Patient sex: M
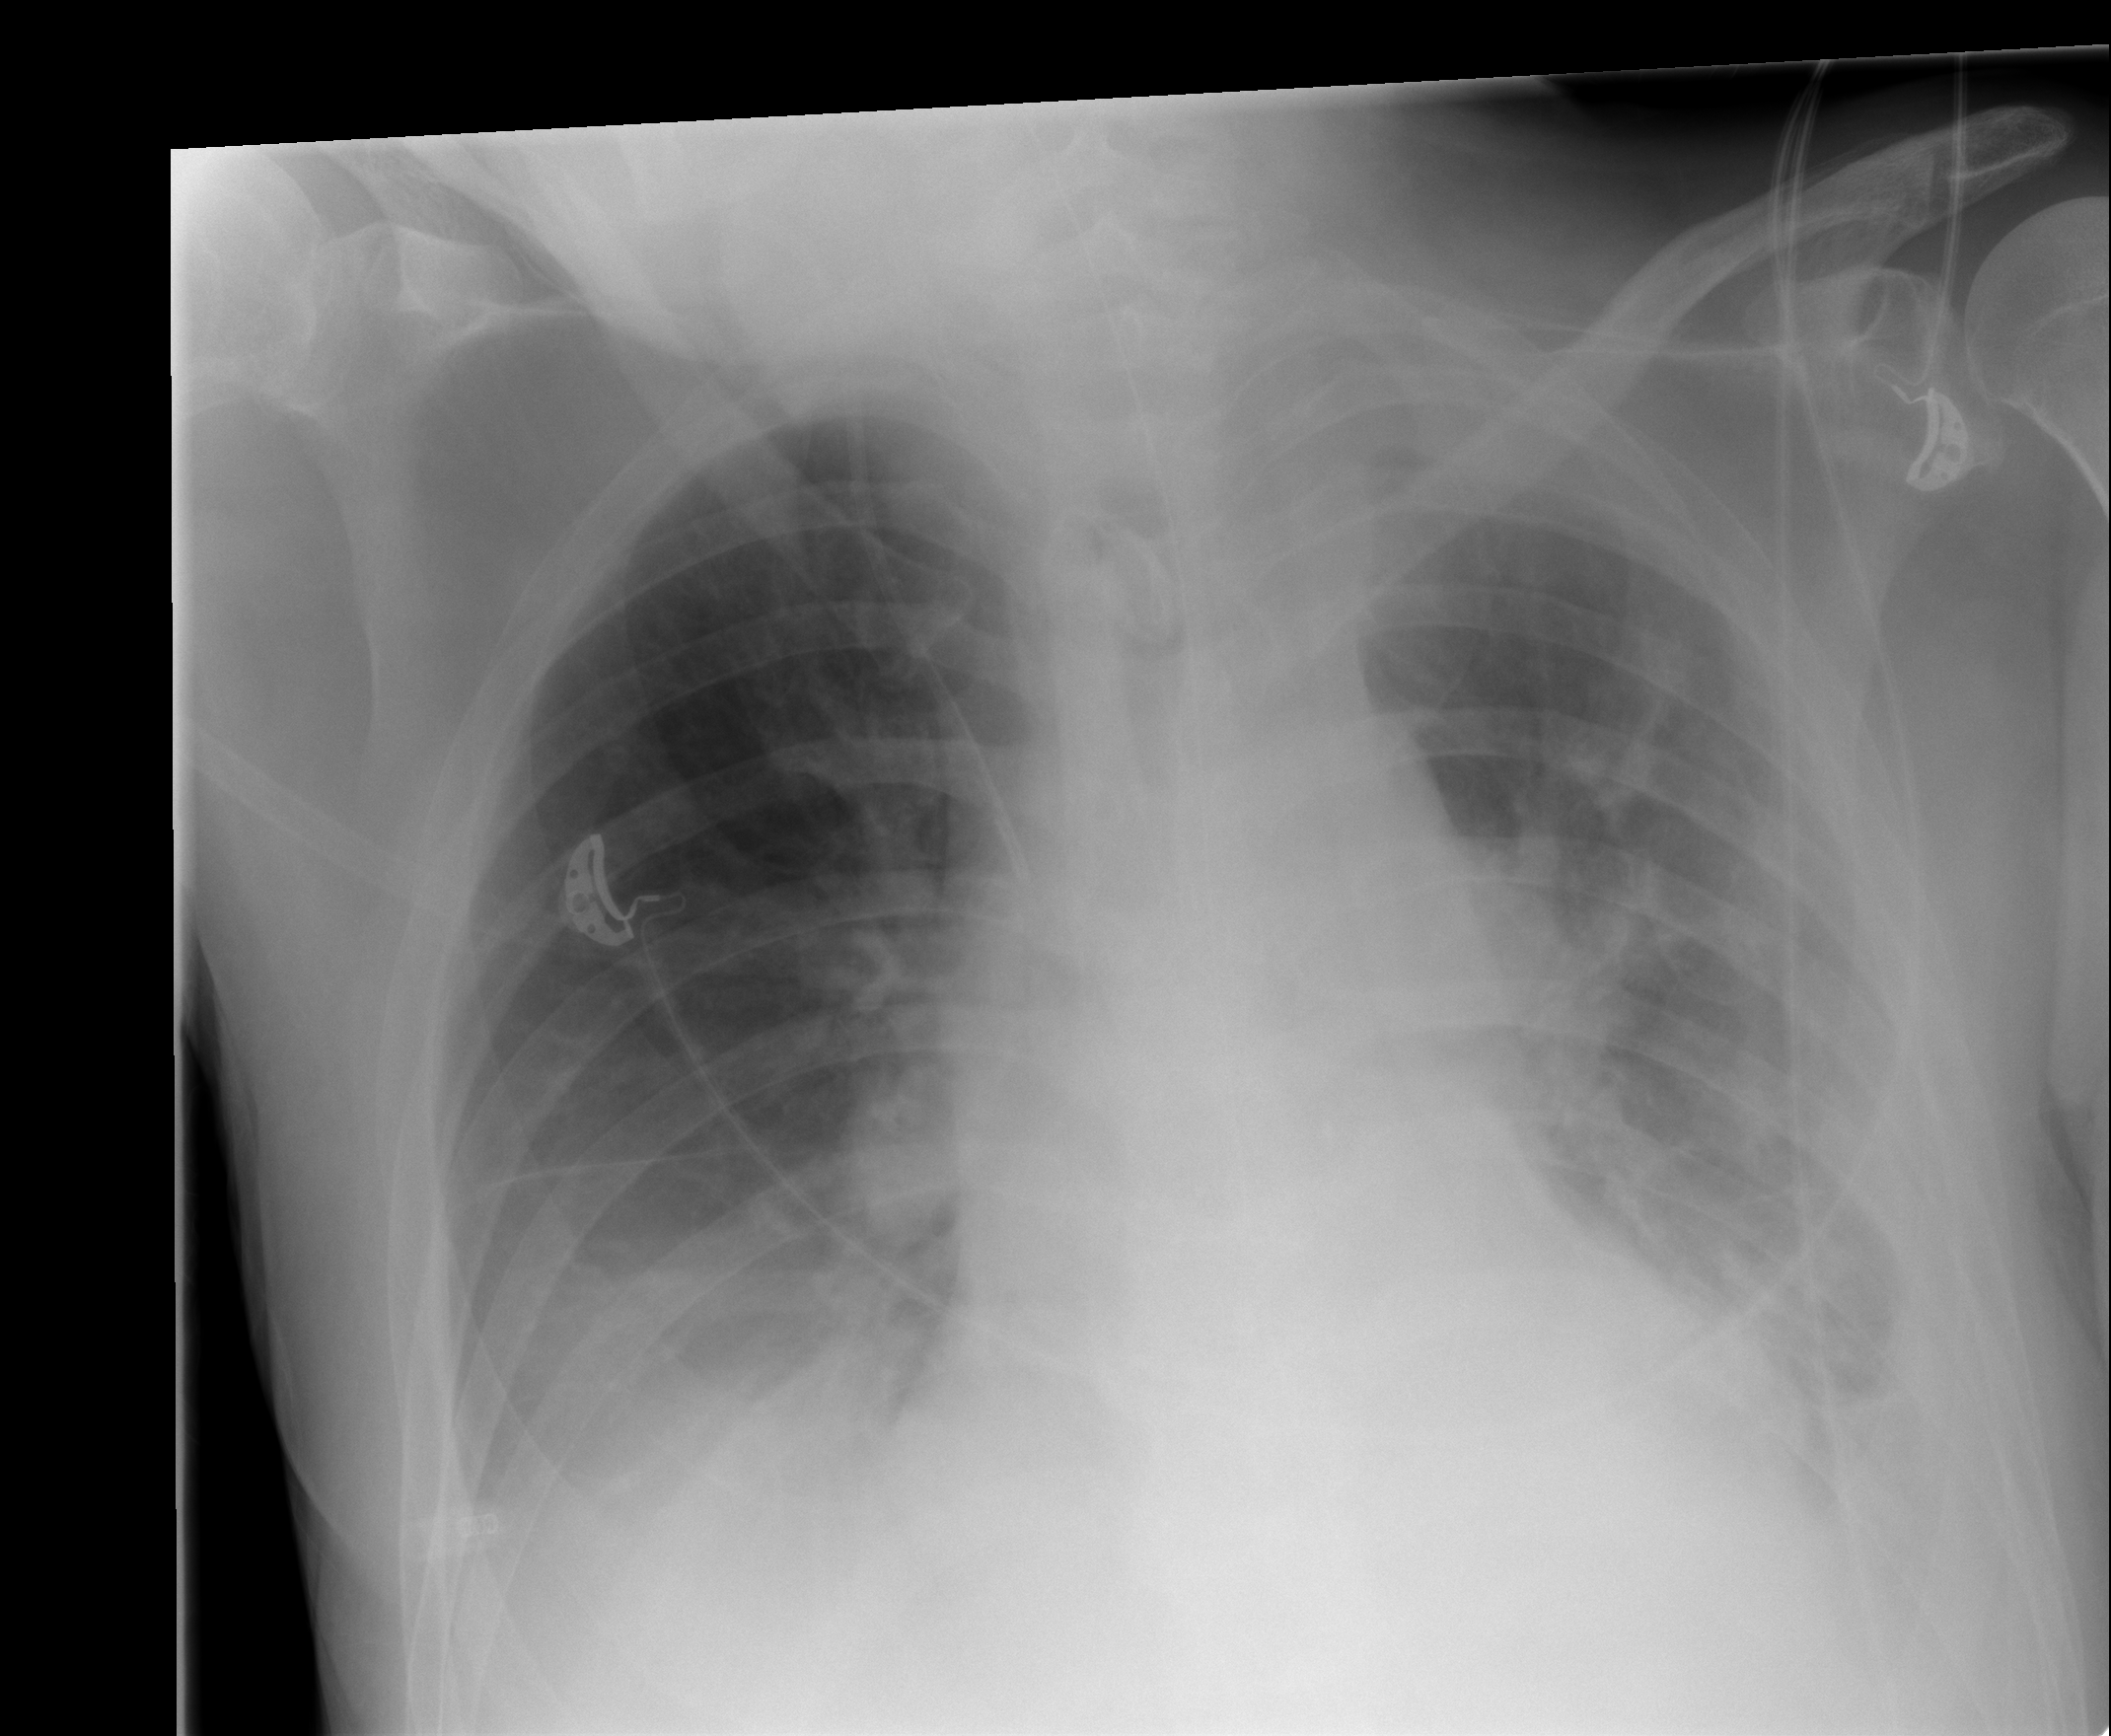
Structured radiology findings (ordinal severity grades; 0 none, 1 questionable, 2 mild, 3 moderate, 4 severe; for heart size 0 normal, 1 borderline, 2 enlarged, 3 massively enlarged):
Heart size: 2
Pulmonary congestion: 0
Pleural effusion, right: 2
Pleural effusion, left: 3
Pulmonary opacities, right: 0
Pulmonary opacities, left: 0
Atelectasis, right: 2
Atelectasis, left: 3